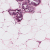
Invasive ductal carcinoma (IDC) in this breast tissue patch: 0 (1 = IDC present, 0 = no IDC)